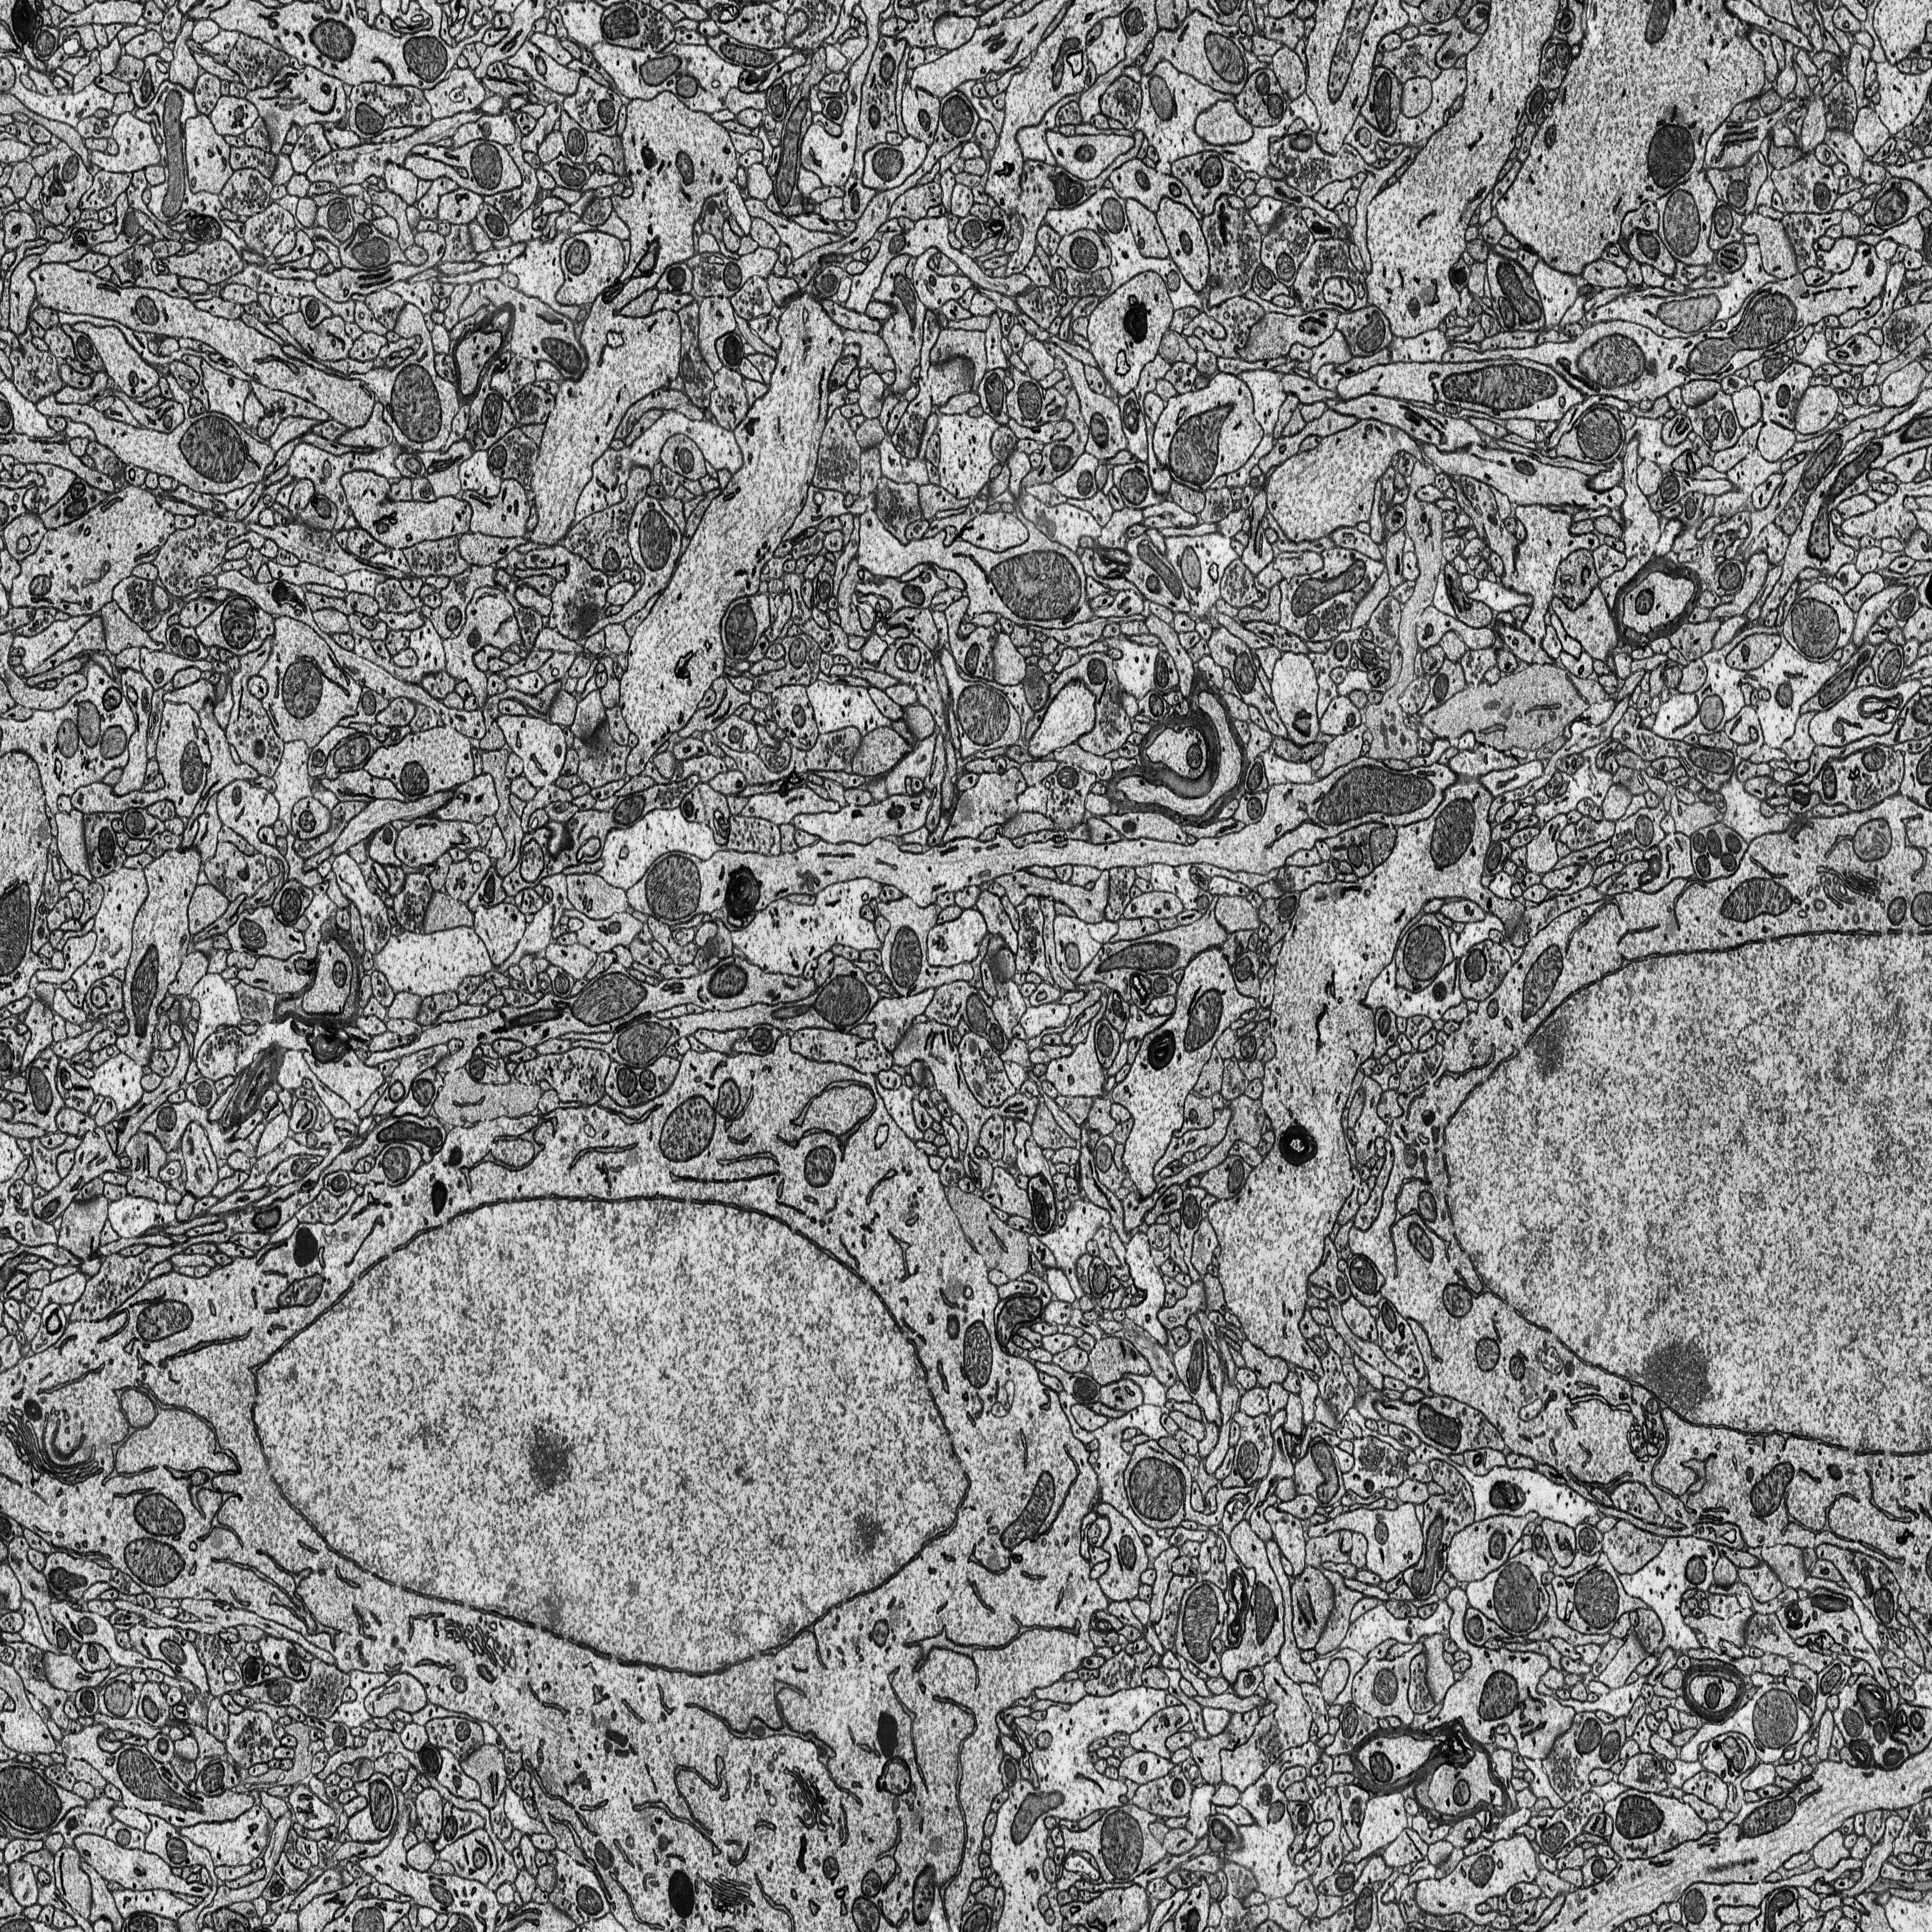
Electron microscopy slice of rat cortex tissue
Slice depth (z): 259
Mitochondria instances in slice: 383